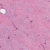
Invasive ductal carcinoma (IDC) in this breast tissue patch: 1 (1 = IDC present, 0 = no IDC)